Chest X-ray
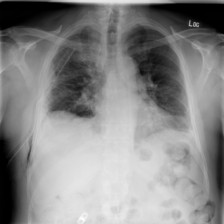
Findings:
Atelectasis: negative
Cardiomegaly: negative
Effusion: negative
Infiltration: negative
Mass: negative
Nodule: negative
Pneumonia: negative
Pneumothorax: negative
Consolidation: negative
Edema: negative
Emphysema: negative
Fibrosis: negative
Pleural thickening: negative
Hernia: negative